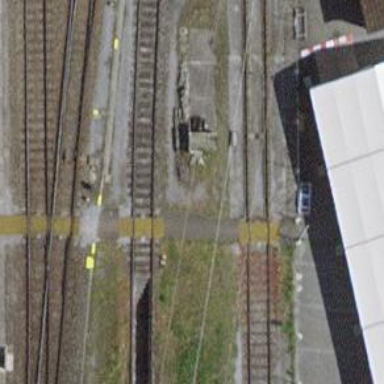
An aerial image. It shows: Railway yard with maintenance facilities.